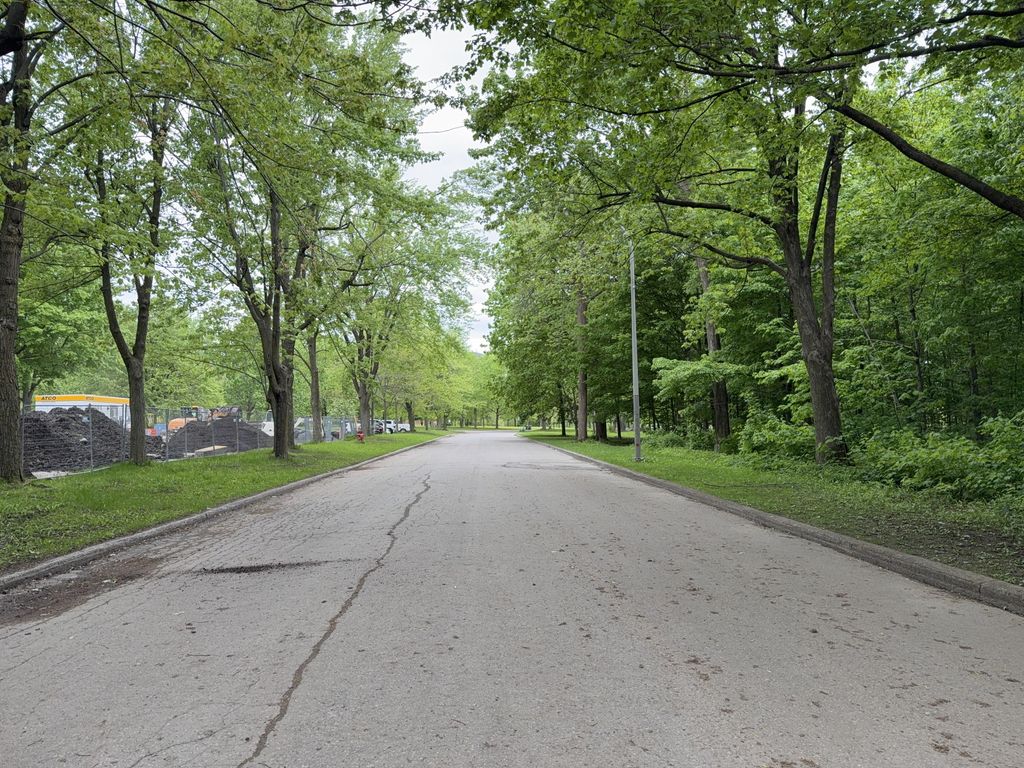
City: montreal